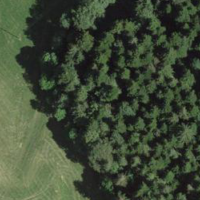
EUNIS habitat code: 44
Species observed at this site:
Neottia nidus-avis